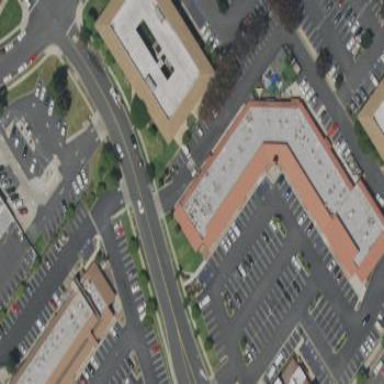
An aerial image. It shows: Retail area.